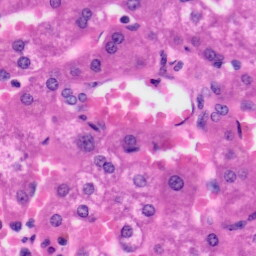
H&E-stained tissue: Liver